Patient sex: M
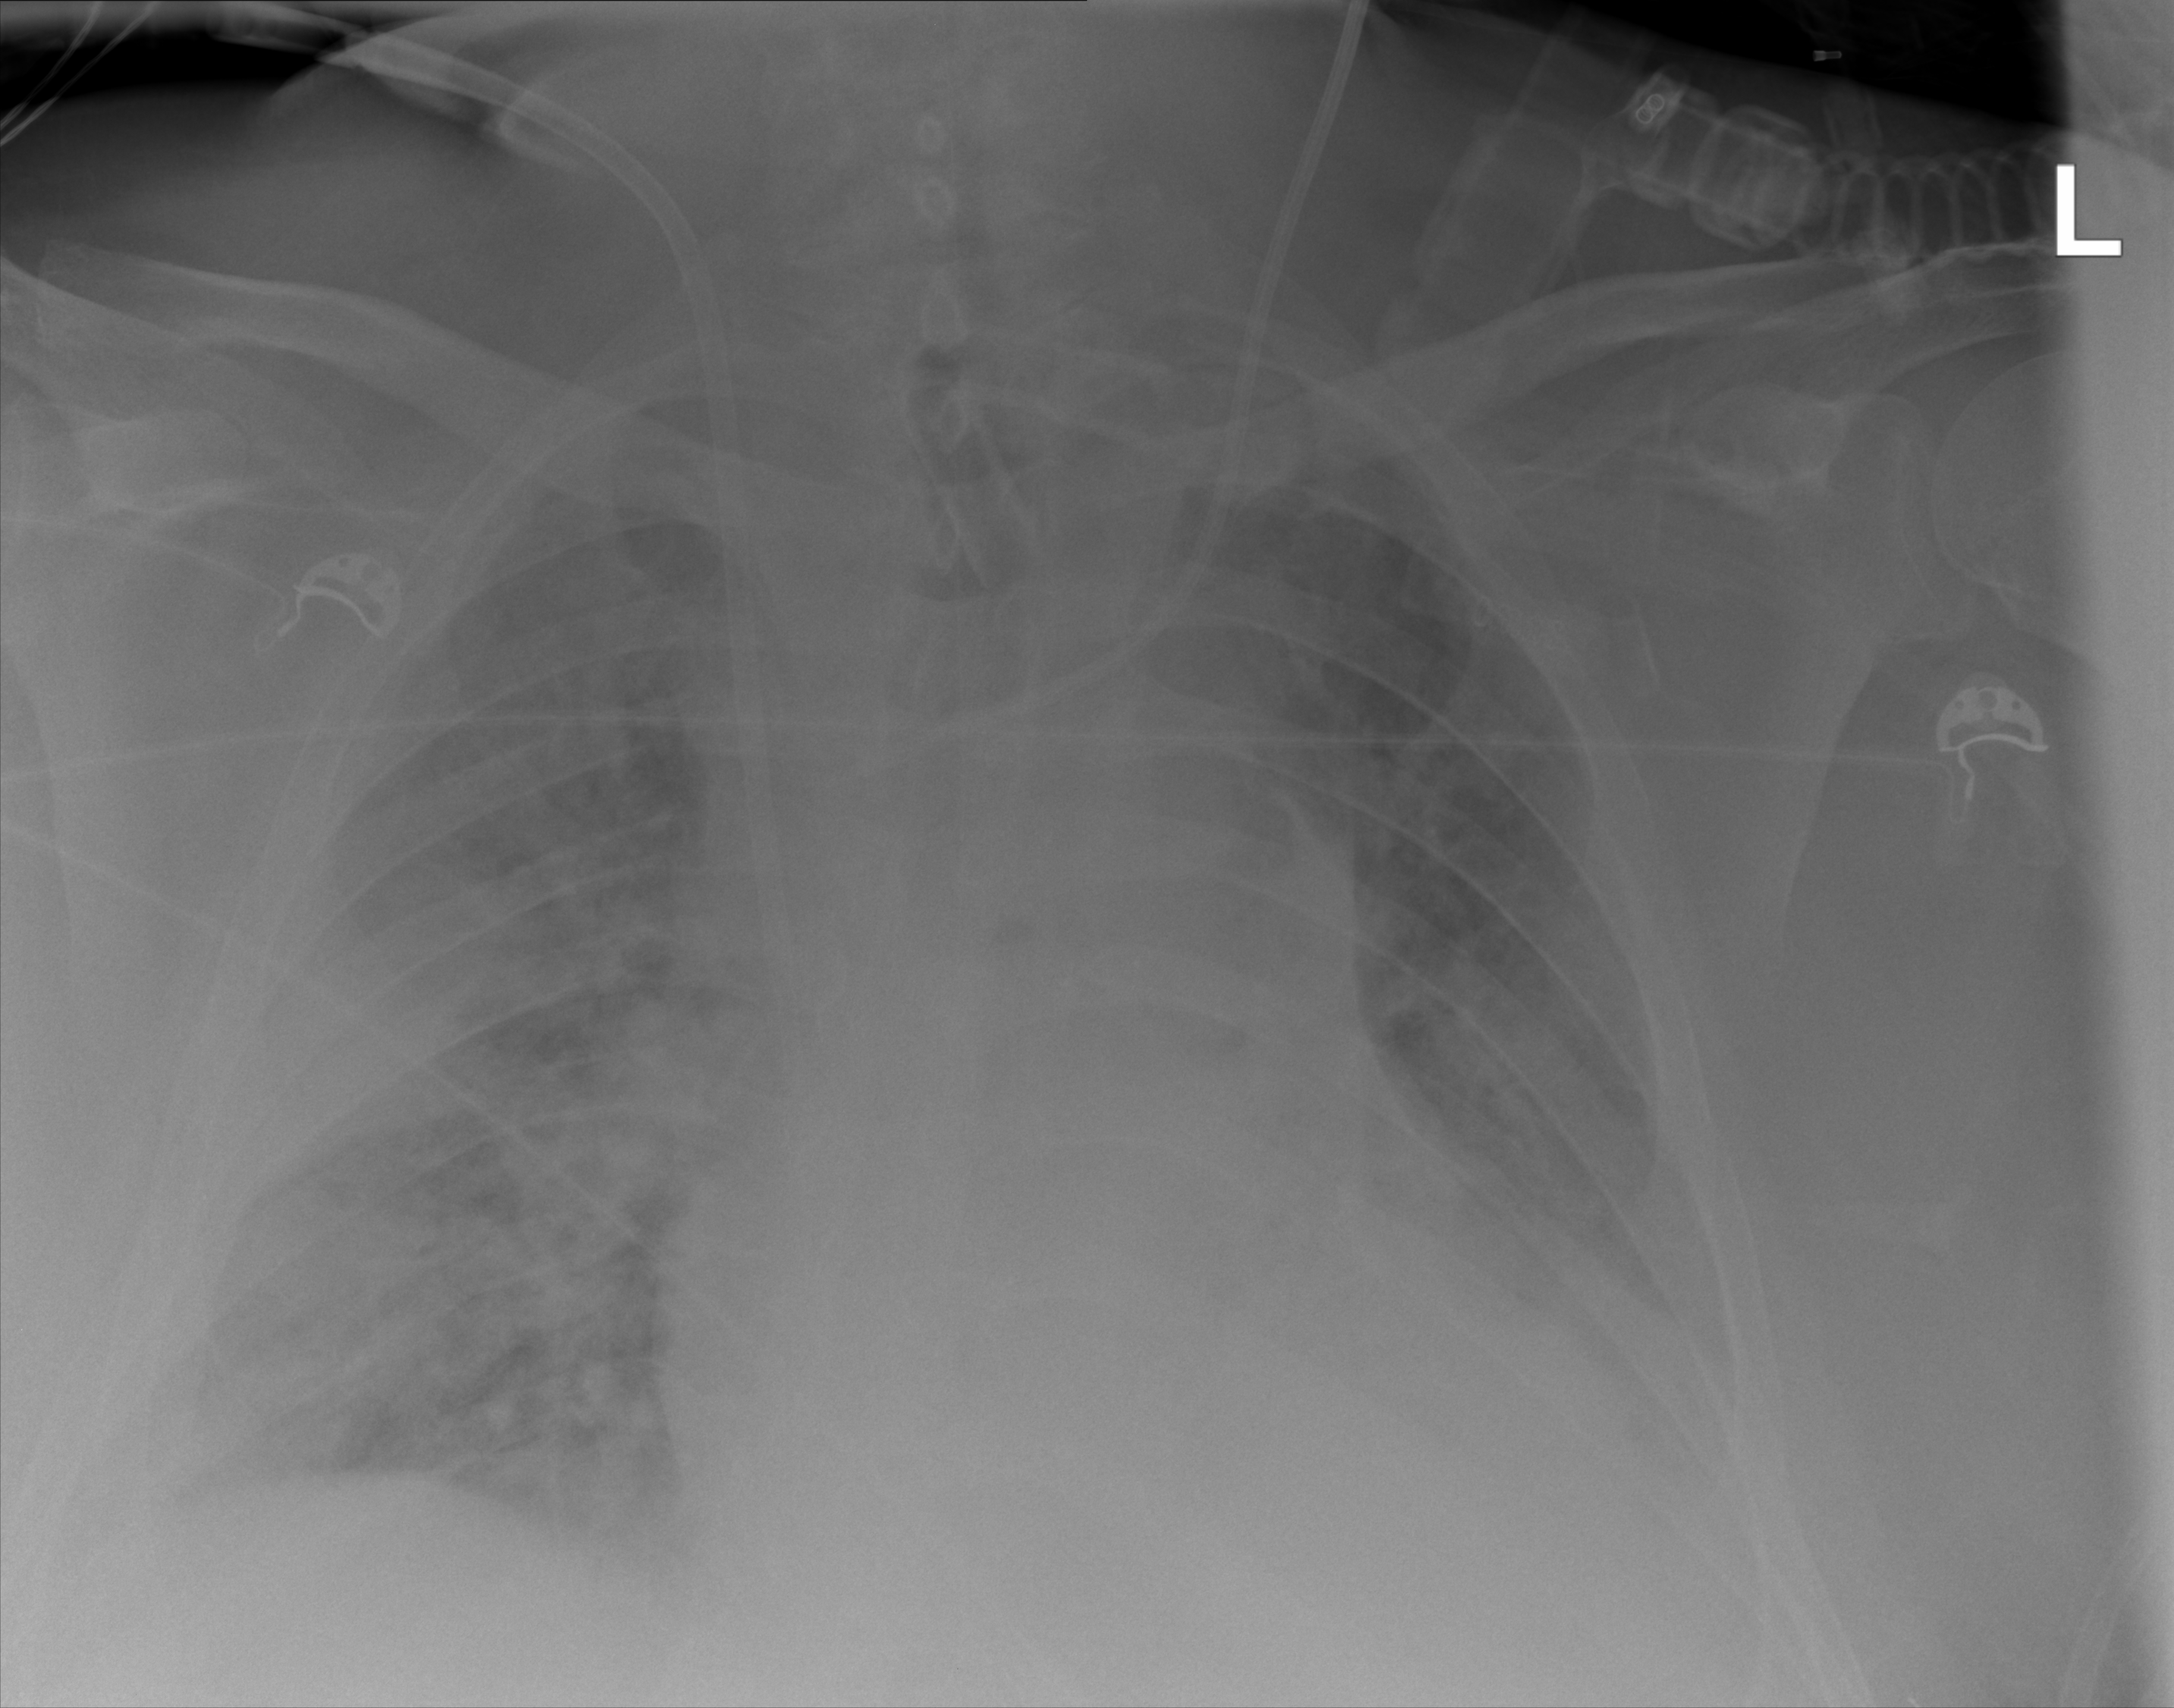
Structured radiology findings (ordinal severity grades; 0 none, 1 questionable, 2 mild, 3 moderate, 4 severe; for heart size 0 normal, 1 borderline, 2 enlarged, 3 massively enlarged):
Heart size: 1
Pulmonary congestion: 4
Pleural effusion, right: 1
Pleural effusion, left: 2
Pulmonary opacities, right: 3
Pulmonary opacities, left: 3
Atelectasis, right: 3
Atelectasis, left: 2